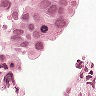
Metastatic tissue present: yes